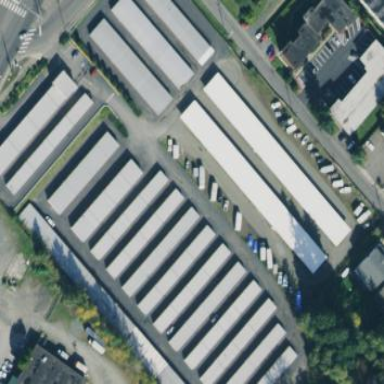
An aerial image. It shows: Warehouse.